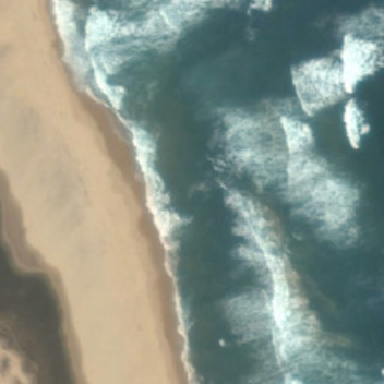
Some white waves in the ocean are close to the beach .